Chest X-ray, PA view. Patient: 40 years old, sex M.
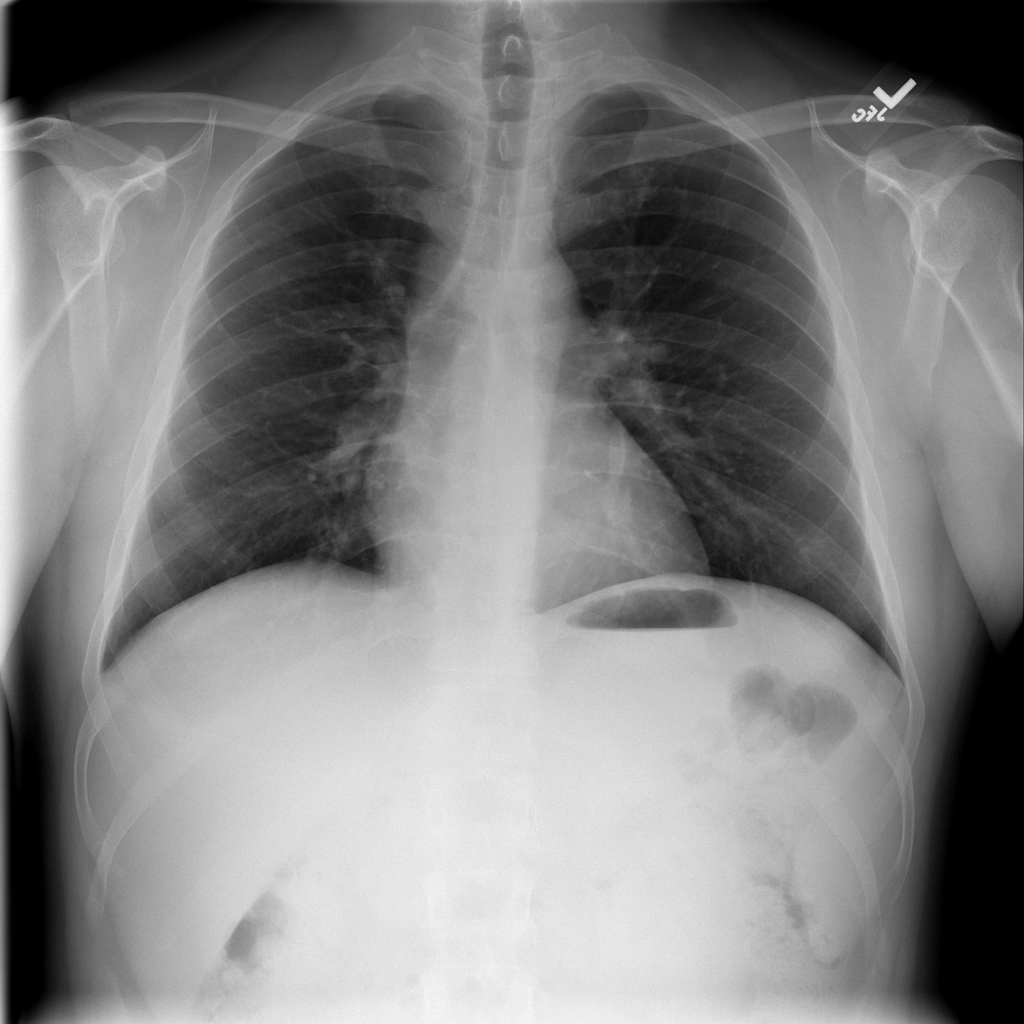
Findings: No Finding